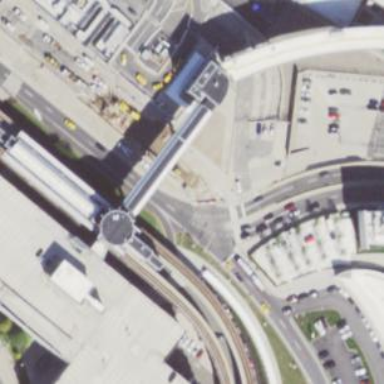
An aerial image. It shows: Train station building.